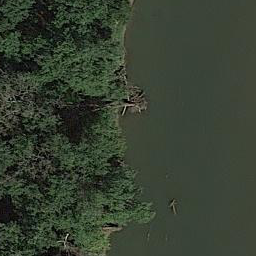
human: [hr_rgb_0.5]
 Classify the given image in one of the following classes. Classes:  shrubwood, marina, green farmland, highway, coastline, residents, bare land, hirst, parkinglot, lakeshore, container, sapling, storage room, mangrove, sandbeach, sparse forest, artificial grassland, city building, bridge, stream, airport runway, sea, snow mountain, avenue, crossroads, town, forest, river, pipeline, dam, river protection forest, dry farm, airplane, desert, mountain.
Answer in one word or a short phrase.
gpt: river protection forest